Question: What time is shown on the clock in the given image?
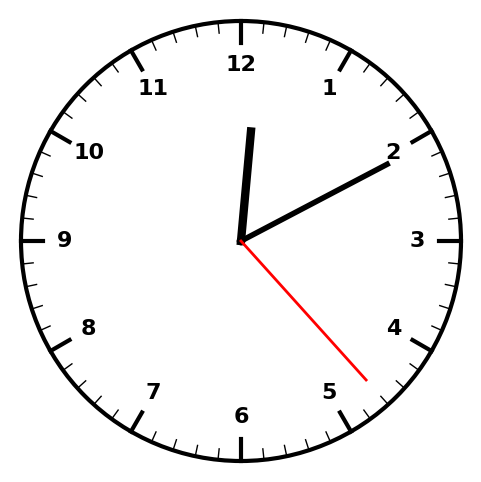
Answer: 12:10:23